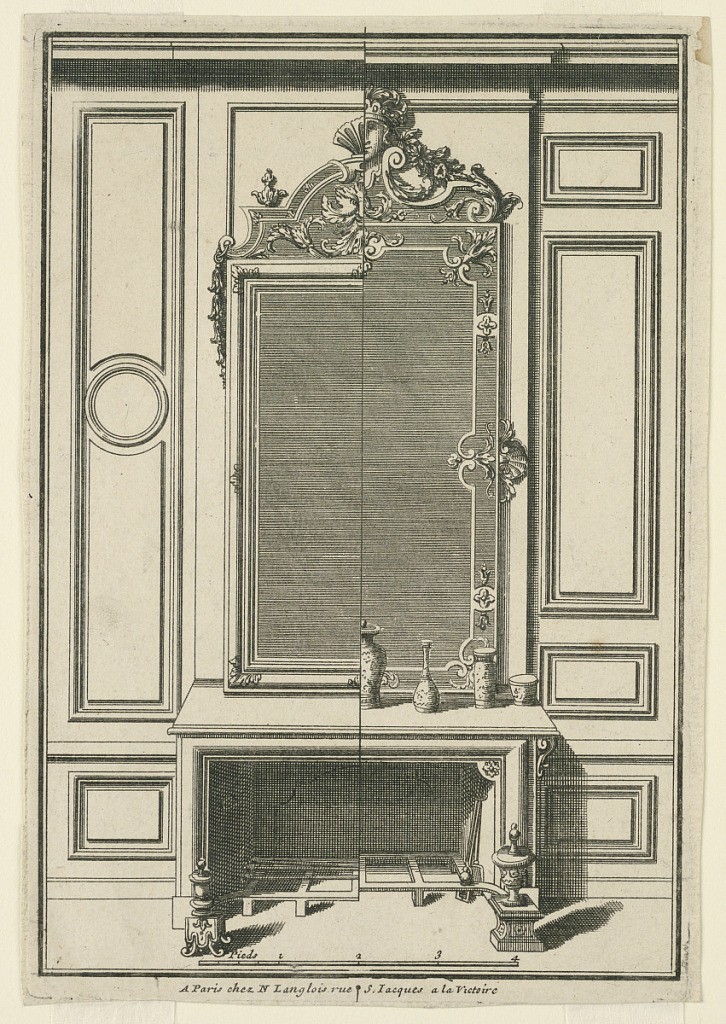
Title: Design for Mantlepiece, from "Cheminées a la Royalle"
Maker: Pierre Lepautre, French, 1652–1716
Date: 1695-1700
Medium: Etching on paper
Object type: Print
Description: A = Jombert, Oeuvres de Jean le Pautre, 55, 3; F. Kimball The Creation of the Rococo, fig. 44. B = J. 55, 4, without numbers. | 127 A is matted | 127 B is not matted